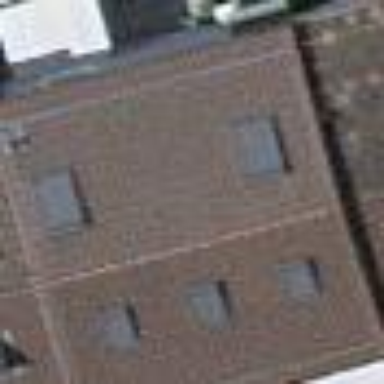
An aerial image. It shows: Terrace building.